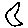
Label: moon